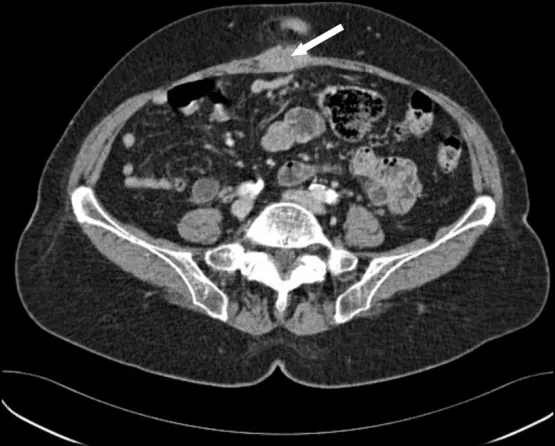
CT scan of abdomen showing soft tissue mass in the anterior abdominal wall (white arrow). The ventral incisional hernia is seen on this slice and was arising cranially but lies superiorly to the mass.
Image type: radiology (ct)